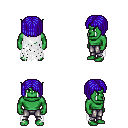
a pixel art fantasy rpg character, male body template, orc, green skin, white tattered cape, metal pants, blue pageboy hairstyle, four views (front, back, left, right), 2x2 character sprite sheet, small pixel art, hard edges, no anti-aliasing